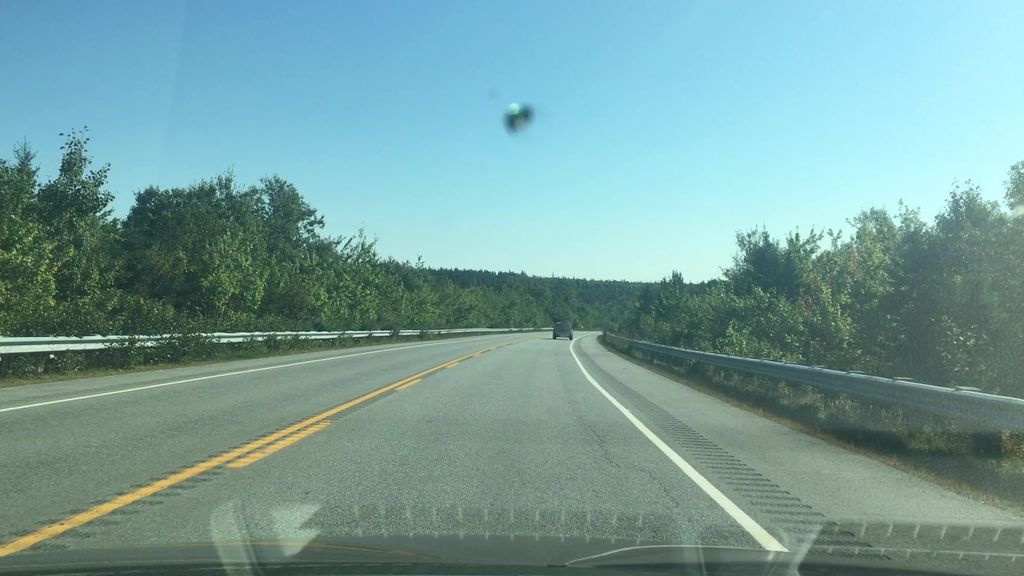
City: halifax